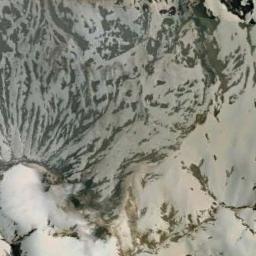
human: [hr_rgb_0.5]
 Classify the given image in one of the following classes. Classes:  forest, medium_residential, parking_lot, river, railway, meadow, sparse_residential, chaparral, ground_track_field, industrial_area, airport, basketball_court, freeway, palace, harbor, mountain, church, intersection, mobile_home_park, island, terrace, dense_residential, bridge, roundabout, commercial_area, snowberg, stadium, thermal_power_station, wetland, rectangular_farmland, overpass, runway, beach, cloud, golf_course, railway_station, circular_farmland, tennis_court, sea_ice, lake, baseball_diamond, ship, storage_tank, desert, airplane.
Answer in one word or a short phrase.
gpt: snowberg